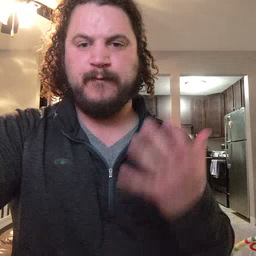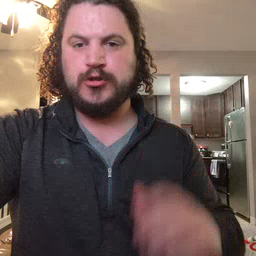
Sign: finish